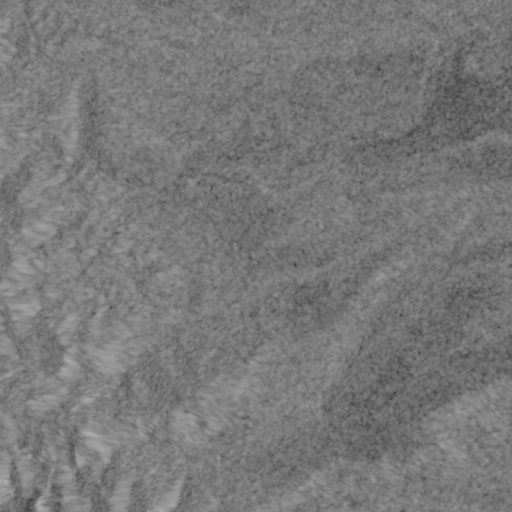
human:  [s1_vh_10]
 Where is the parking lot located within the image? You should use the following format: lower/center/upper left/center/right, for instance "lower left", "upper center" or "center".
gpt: The parking lot is located in the lower center of the image.
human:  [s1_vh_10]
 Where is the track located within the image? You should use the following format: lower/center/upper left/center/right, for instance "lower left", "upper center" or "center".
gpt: There is no track in the image.

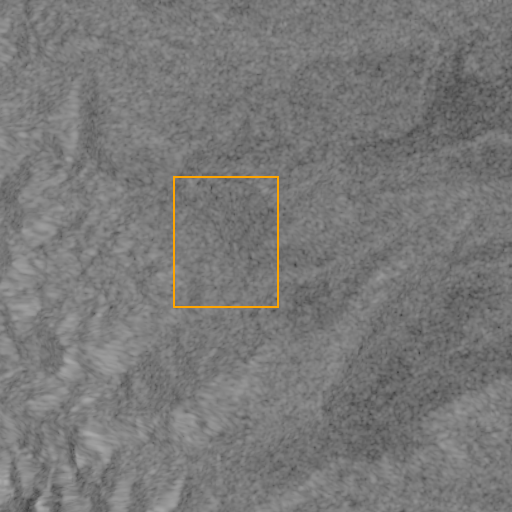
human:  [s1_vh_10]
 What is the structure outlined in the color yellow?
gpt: There is no yellow outline.
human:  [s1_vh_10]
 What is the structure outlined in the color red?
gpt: There is no structure outlined in red.